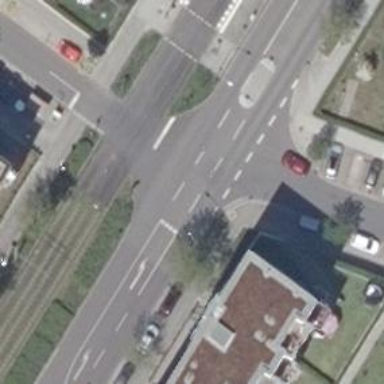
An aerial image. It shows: Tram level crossing with traffic signals.